Question: I am experiencing a first chance excpetion:

I am completely baffled what is going on here.
As I see in the inspector, Height is 732 and Width is 1114.
Looks absolutely fine to me.
Does anybody have any idea why the error might occur?
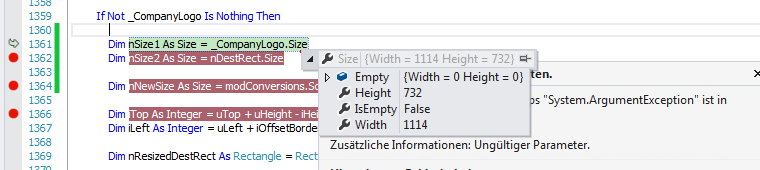
Answer: '_CompanyLogo.Size' gets or sets the width and height of the control. It doesn't contain the size of the control
Probably you're looking for
'''
Dim nSize1 as Size
nSize1.Width = _CompanyLogo.Width
nSize1.Height = _CompanyLogo.Height
'''